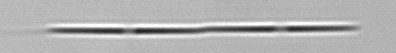
Label: Pseudo-nitzschia